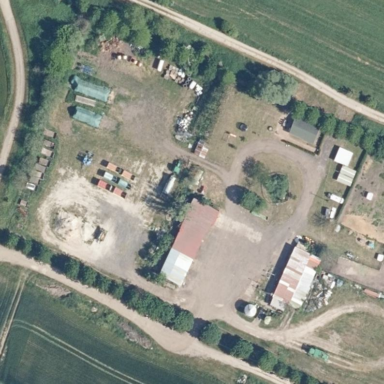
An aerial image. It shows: Farmyard area.